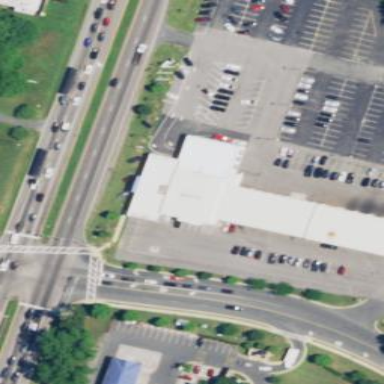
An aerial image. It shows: Car shop building.